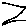
Label: zigzag